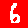
Digit: 6